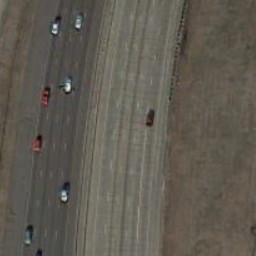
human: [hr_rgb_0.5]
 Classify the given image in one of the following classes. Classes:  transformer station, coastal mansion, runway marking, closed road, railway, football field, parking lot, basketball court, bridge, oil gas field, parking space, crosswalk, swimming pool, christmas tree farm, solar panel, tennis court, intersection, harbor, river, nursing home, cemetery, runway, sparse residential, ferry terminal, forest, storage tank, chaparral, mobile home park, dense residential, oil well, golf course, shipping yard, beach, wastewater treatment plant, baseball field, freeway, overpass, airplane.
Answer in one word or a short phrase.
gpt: freeway